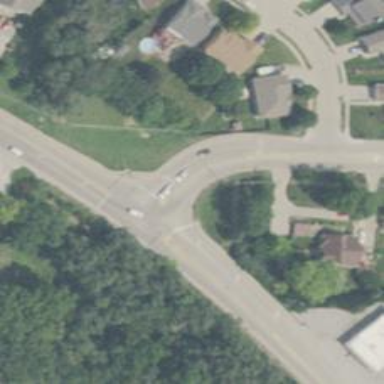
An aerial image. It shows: Secondary link road.